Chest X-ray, AP view. Patient: 50 years old, sex M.
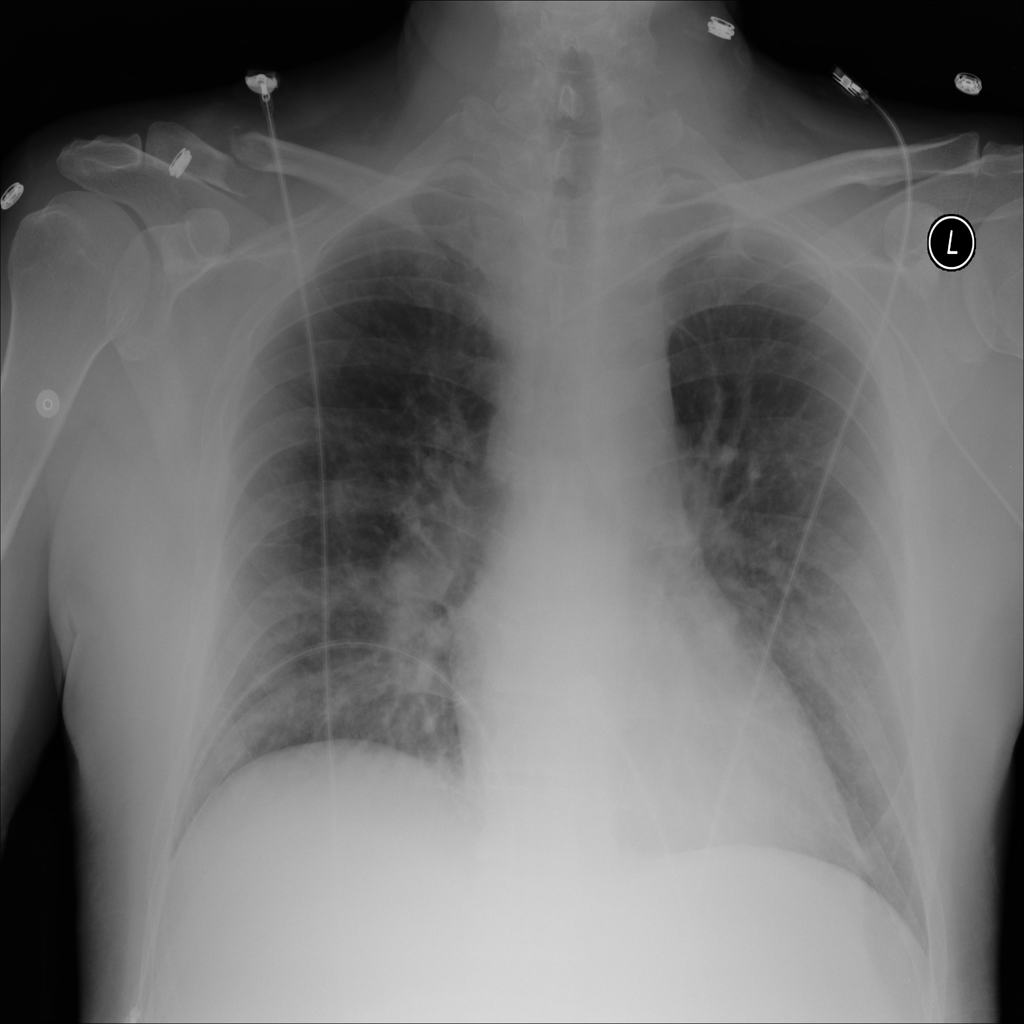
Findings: Infiltration